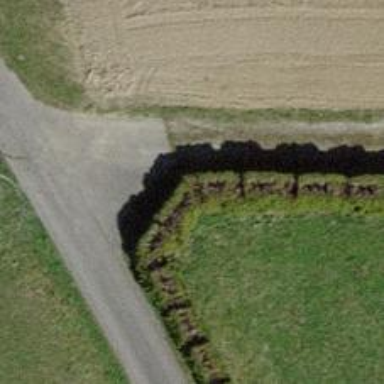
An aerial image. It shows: Hedge acting as barrier.